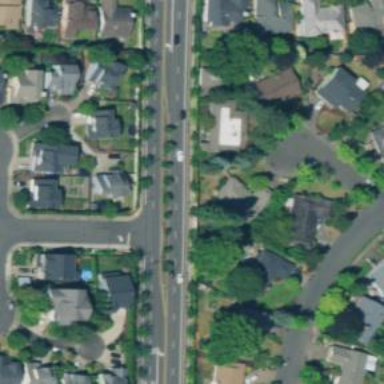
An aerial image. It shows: Residential road with asphalt surface. Sidewalk is present on the left side.